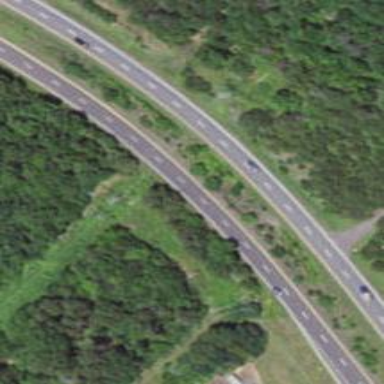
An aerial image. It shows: Trunk highway with expressway features.